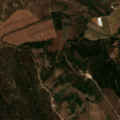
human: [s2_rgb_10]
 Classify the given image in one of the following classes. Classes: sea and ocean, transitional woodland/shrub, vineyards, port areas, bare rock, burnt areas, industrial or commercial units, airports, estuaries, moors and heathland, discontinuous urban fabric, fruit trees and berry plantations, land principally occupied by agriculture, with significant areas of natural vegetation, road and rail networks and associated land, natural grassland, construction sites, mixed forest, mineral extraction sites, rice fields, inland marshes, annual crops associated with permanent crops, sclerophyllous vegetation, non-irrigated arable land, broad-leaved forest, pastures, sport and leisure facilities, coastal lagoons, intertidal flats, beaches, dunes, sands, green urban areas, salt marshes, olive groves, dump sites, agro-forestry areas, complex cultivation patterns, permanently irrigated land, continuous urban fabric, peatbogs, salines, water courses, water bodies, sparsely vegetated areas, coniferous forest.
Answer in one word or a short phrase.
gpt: non-irrigated arable land, vineyards, complex cultivation patterns, land principally occupied by agriculture, with significant areas of natural vegetation, broad-leaved forest